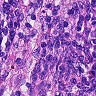
Metastatic tissue present: no